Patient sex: M
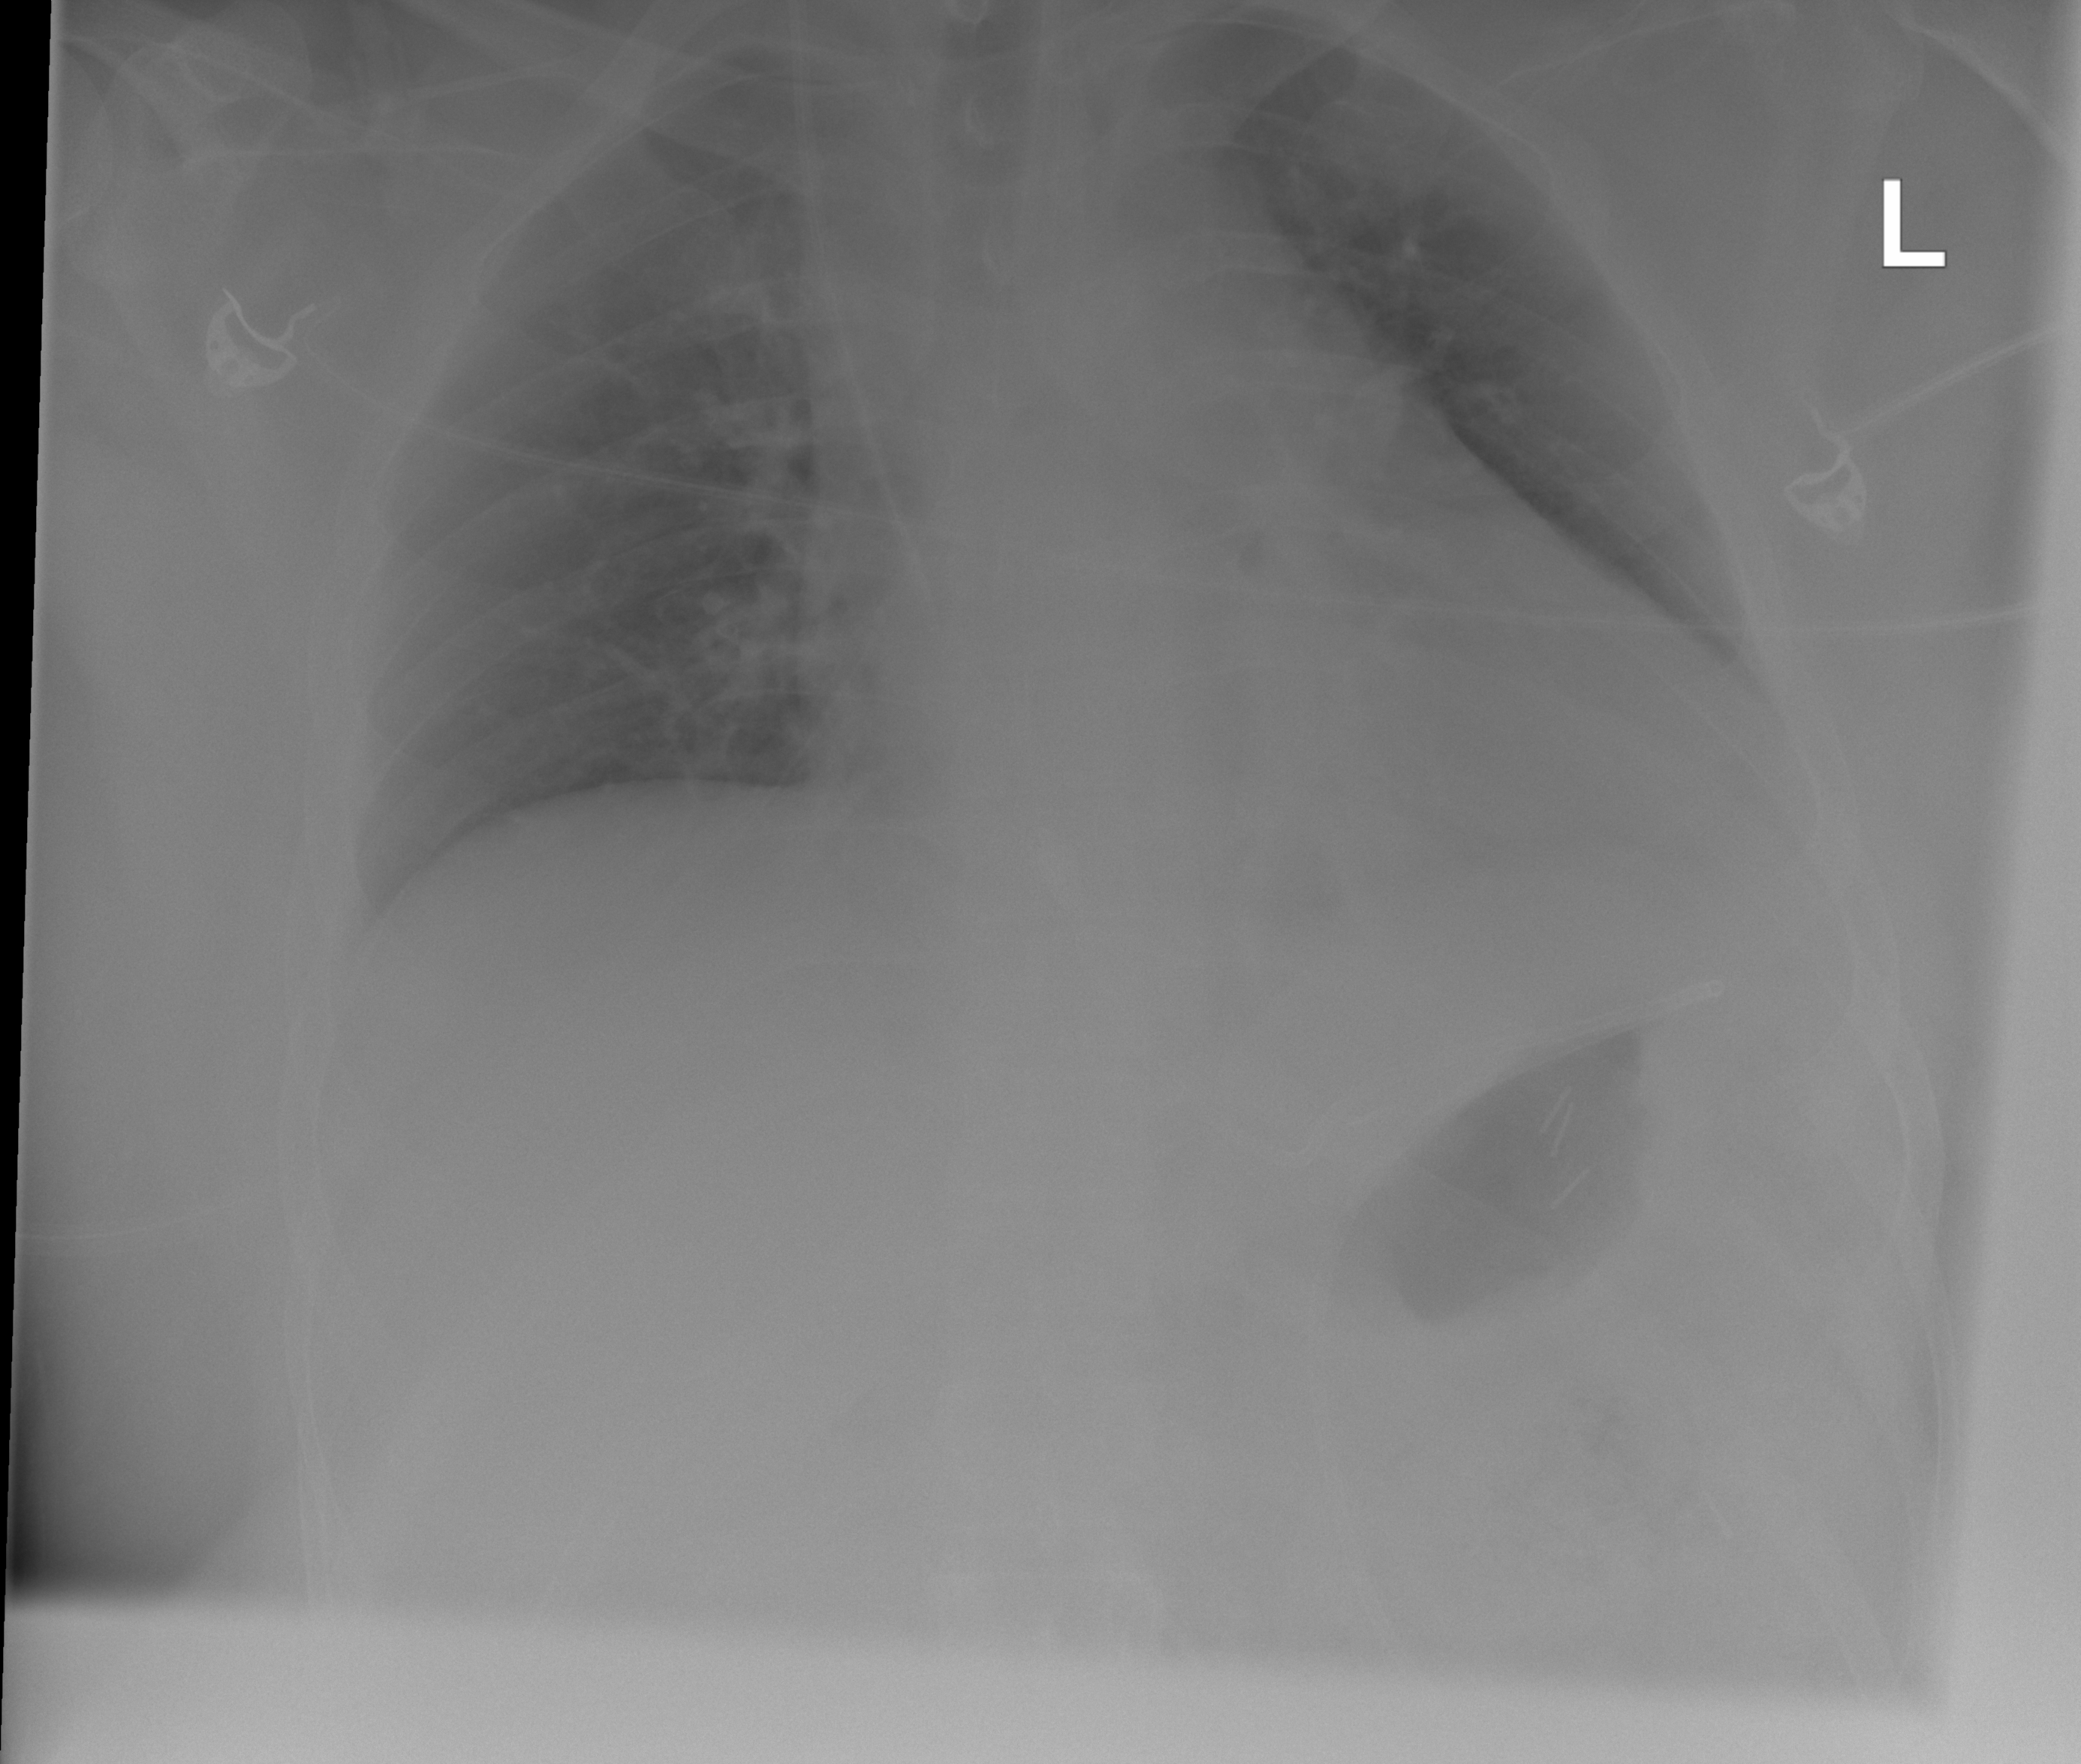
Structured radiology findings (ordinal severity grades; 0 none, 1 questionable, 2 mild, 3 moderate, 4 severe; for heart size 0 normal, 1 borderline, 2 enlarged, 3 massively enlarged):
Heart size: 3
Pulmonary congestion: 0
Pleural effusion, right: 0
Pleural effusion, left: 2
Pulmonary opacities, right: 0
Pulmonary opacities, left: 0
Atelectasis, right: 0
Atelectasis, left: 2